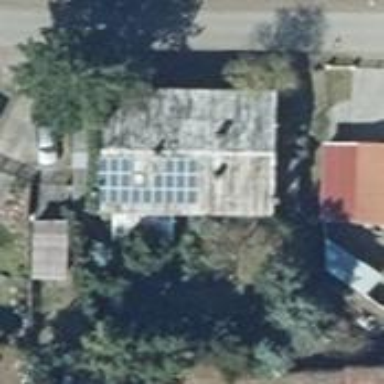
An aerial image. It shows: Small solar photovoltaic panel used as generator to produce electricity.